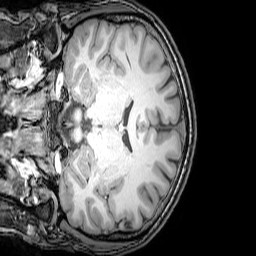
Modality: T1w
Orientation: coronal
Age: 33
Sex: male
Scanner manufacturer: philips
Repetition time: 0.008203 s
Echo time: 0.00379 s